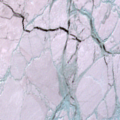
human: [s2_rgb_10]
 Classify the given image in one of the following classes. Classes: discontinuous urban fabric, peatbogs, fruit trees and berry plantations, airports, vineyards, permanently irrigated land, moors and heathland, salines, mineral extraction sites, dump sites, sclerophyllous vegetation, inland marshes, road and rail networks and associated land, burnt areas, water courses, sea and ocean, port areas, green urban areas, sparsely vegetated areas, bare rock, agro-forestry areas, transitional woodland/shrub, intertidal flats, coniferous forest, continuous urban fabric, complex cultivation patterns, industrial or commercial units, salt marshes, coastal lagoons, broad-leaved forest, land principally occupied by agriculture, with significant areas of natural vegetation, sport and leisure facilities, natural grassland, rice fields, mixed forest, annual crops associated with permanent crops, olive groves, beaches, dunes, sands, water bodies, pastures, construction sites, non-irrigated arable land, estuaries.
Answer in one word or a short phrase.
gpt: sea and ocean